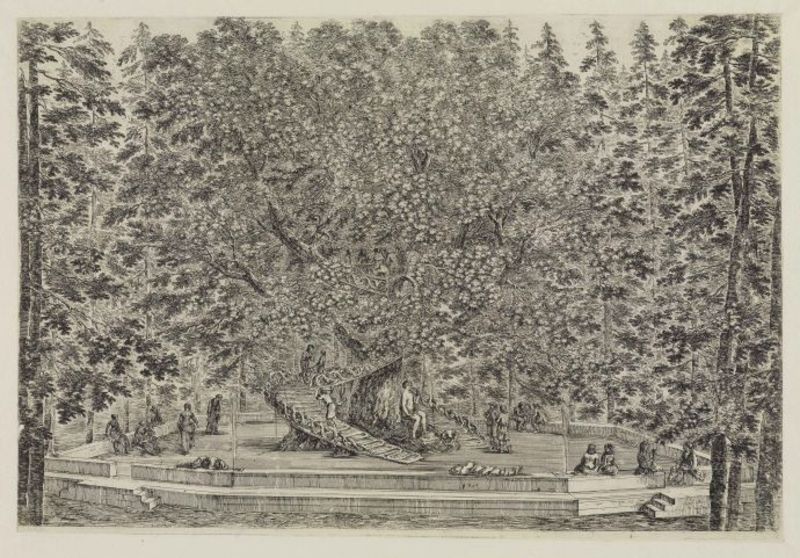
Titel: Pratolino: Bewohnbarer Baum
Künstler: Stefano della Bella
Standort: Karlsruhe
Institution: Staatliche Kunsthalle Karlsruhe
Schlagwörter: men, people, stair, stairs, steps, white, women, bench, black, figures, seated, sit, sitting, wall, woman, print, man, naked, nude, sky, stone, tree, house, landscape, nature, water, waves, trees, village, child, forest, grass, garden, path, plants, drawing, sketch, ladder, children, ledge, treees, crowded, park, ancient, leaves, courtyard, square, walls, brick, pencil, pond, river bank, branches, figure, sacred, blossom, woods, treehouse, area, dense, trunks, stairway, arena, yard, ramp, climb, climbing, couryard, scenary, timepass, lapping, oaks, tree shouse, qrena, landscapae